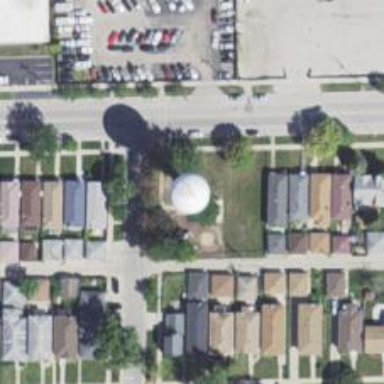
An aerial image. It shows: Water tower that is man-made.